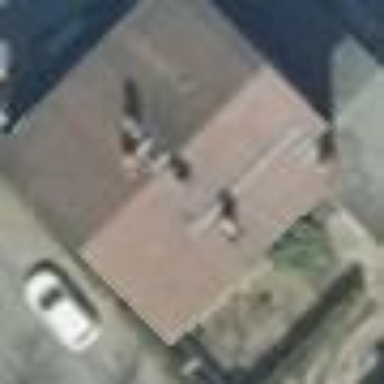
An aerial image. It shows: Building with gabled roof oriented across.